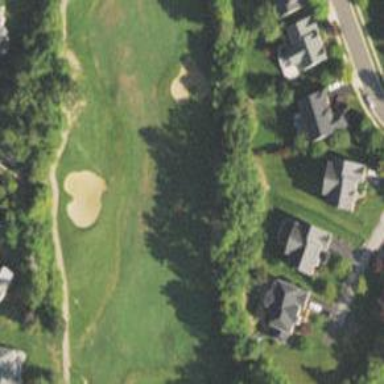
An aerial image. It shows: Well-maintained grass fairway on golf course.